Question: I'm working on a template like this:

The as you can see the frame (3) has a glassy border which goes behind the tabs (1,2). But I don't know how to do this layout in CSS. I searched stackoverflow and found the following threads, but they didn't help:
- <URL>
The HTML code is something like this:
'''
<div id="frame">
<nav>
<ul id="topnav">
<li>Tab1</li>
<li>Tab2</li>
<li>Tab3</li>
<li>Tab4</li>
<li>Tab5</li>
<li>Tab6</li>
<li>Tab7</li>
</ul>
</nav>
</div>
'''
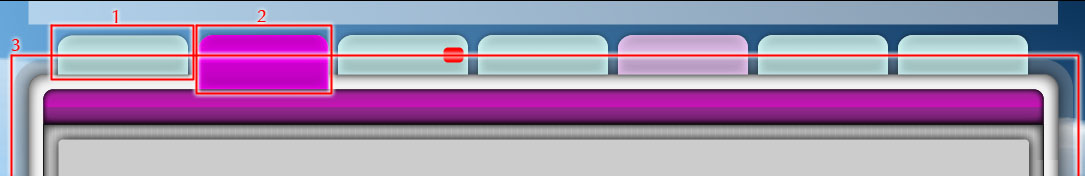
Answer: Try This
HTML :
'''
<div id="frame">
<ul>
<li><a href="javascript:void(0);">Tab 01</a></li>
<li><a href="javascript:void(0);" class="active">Tab 02</a></li>
<li><a href="javascript:void(0);">Tab 03</a></li>
<li><a href="javascript:void(0);">Tab 04</a></li>
</ul>
</div>
<div id="frame2">Frame 02</div>
'''
CSS :
'''
#frame,#frame ul
{ height:30px;
background:#f0f0f0;
}
#frame ul li
{ height:30px;
float:left;
padding-right:2px;
}
#frame ul li a
{ position:relative;
height:30px;
display:block;
float:left; /* for IE6 bug */
background-color:#f00;
left:0;
top:0;
padding:0 4px;
color:#fff;
}
#frame ul li a:hover,#frame ul li a.active
{ height:40px;
}
#frame2
{ border:#000 1px solid;
padding:10px;
}
'''
Please Check <URL> for Reference